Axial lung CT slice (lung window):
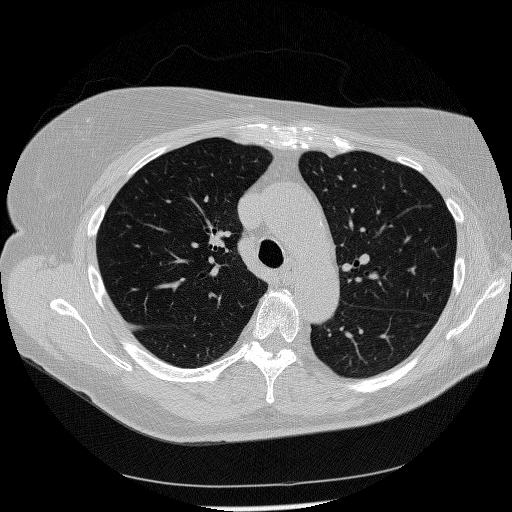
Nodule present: no